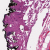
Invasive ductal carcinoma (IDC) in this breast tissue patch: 0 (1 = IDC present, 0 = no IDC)